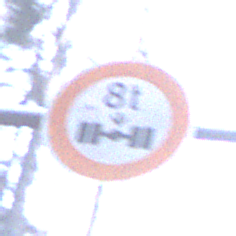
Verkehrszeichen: TatsaechlicheAchslast
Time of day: MorningAfternoon
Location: Outdoor (Nature)
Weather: Overcast
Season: Winter
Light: Natural